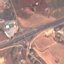
Label: Highway